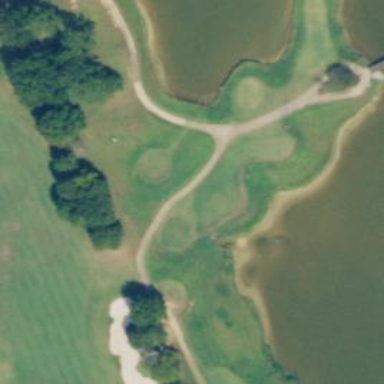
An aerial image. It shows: Golf tee on grassy land.